Field crop: maize
Growth stage: 1
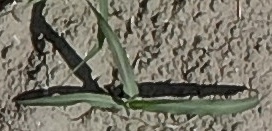
Species: sorghum